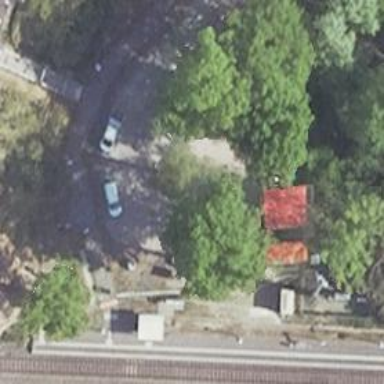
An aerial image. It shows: Public transport station located at railway halt.